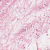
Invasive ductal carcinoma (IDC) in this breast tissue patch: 0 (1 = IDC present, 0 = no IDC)